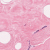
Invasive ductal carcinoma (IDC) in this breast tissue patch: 0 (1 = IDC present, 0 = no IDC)